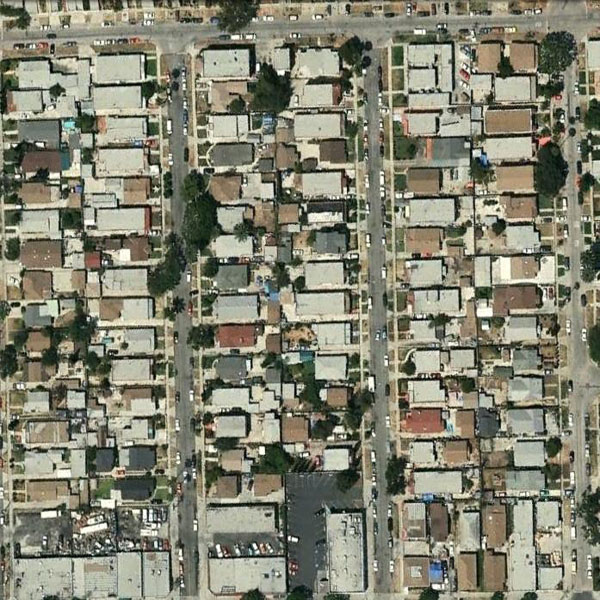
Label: DenseResidential